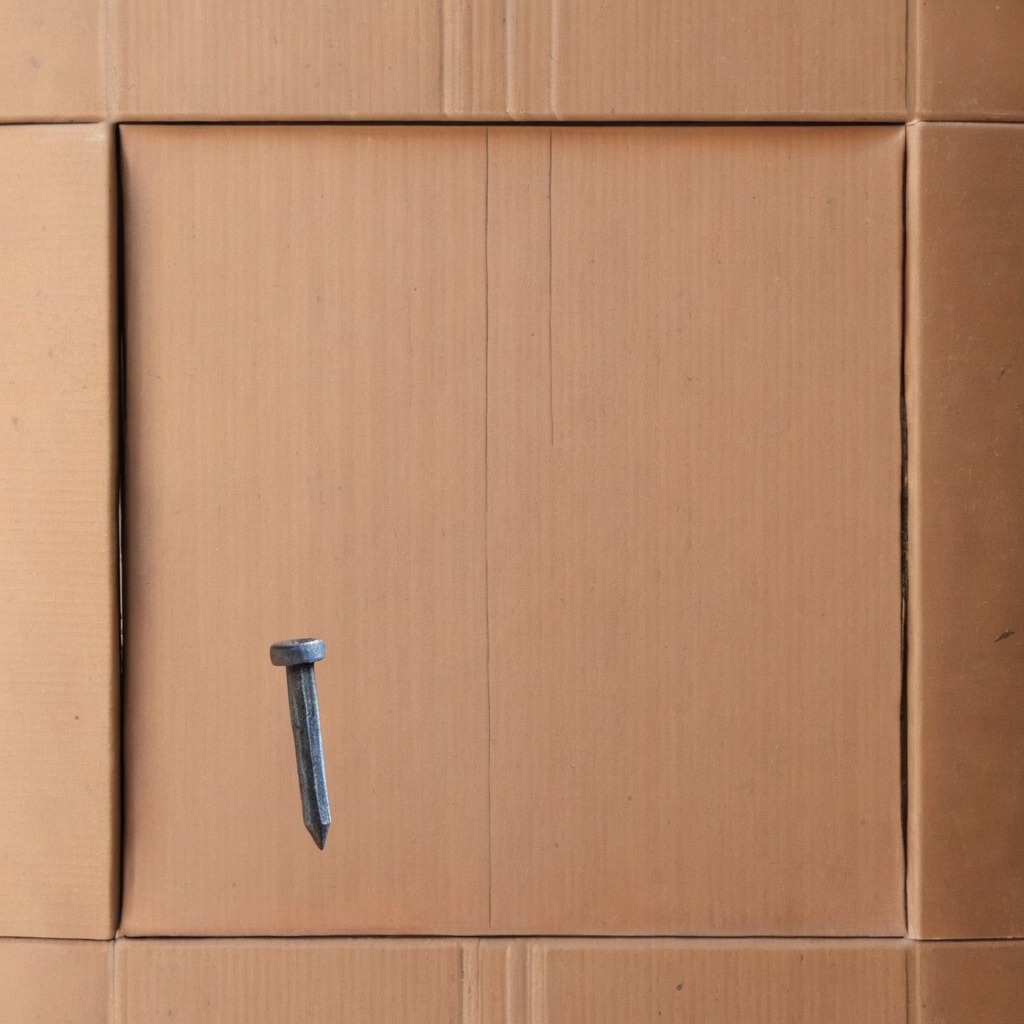
An iron nail lies on a clean dry cardboard box surface in an outdoor workshop during daytime bright natural light soft shadows slightly creased but